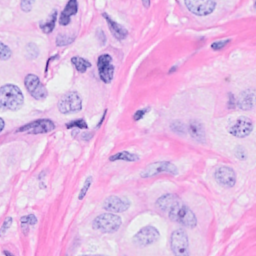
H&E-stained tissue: Breast